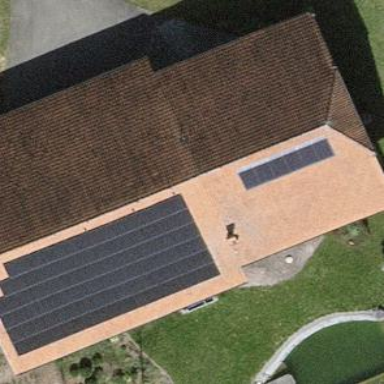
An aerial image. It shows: Solar power generator using photovoltaic panels.